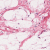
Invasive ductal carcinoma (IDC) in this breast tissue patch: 0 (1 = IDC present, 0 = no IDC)